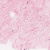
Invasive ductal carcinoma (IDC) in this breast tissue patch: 0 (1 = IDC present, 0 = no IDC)